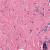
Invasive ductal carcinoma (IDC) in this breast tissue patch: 0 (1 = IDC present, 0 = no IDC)